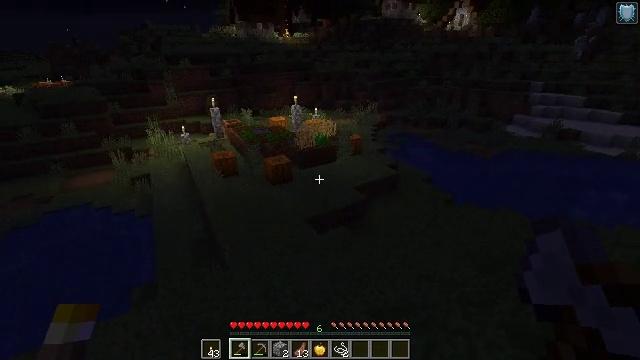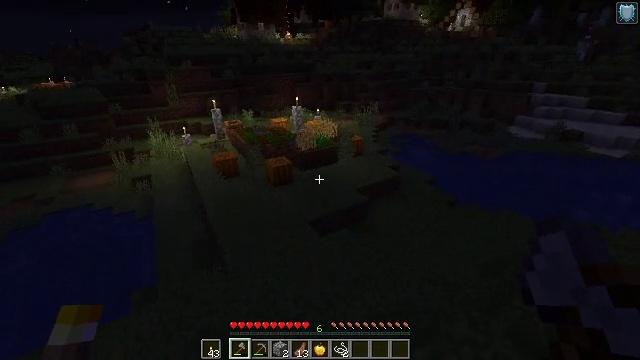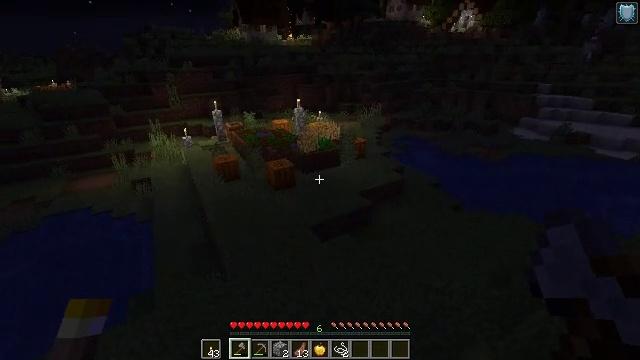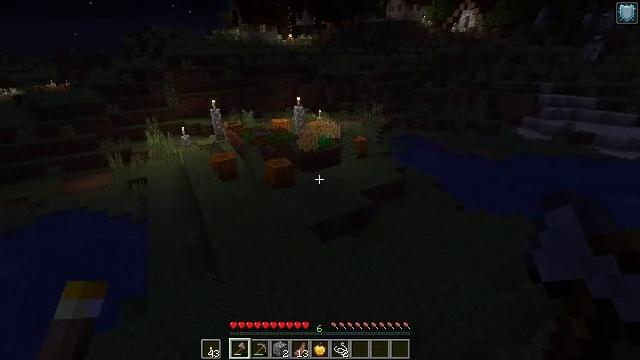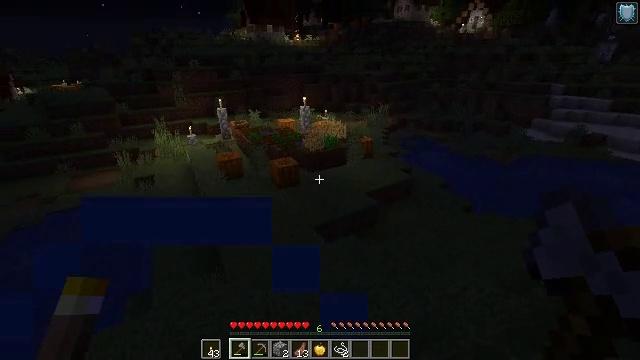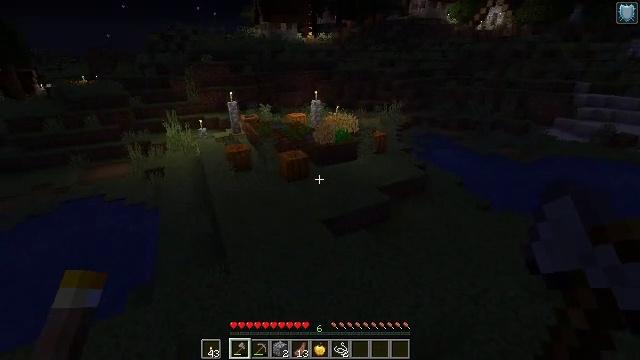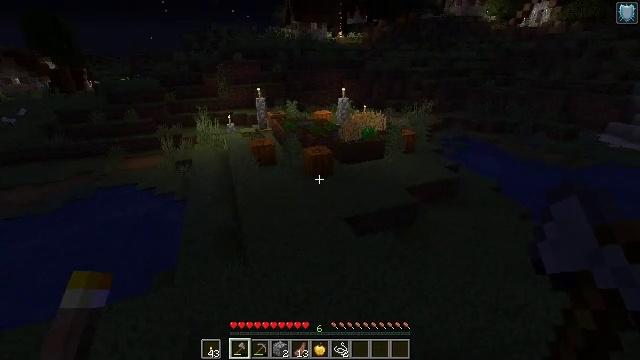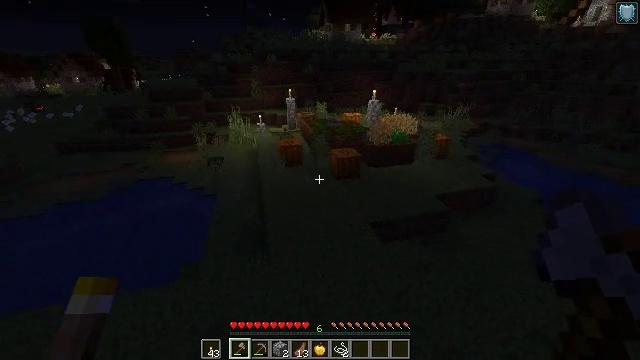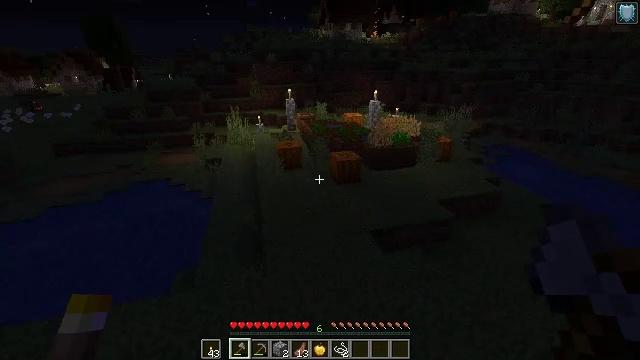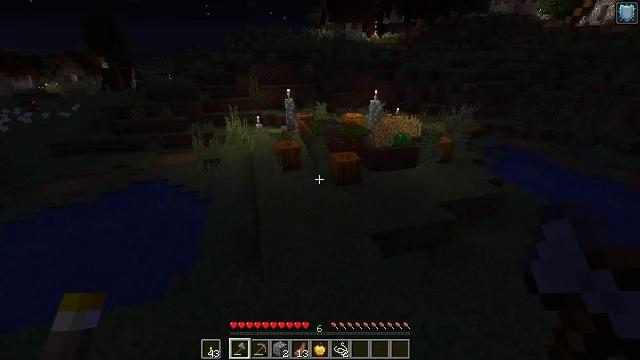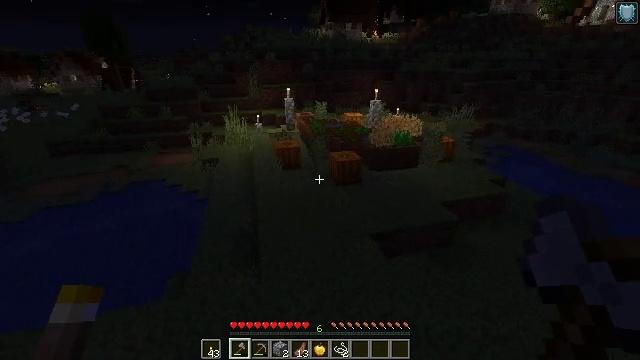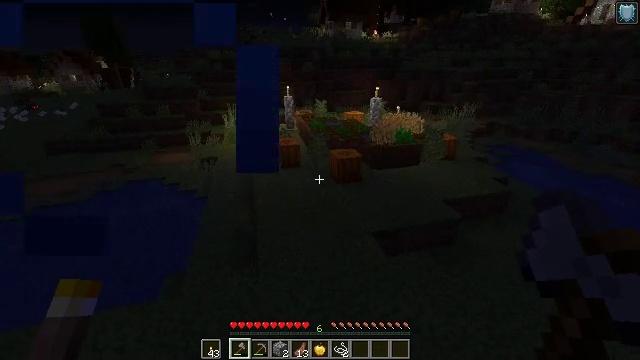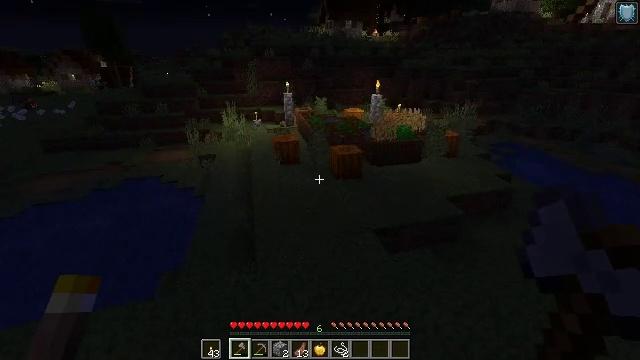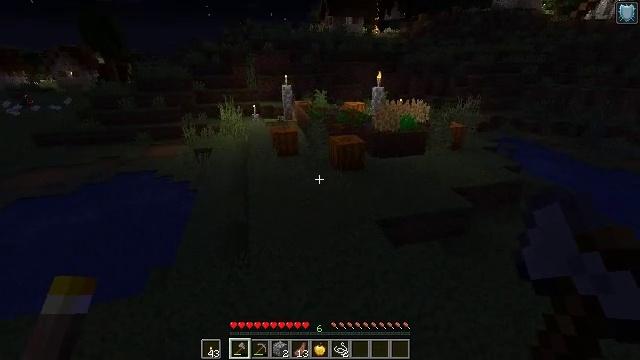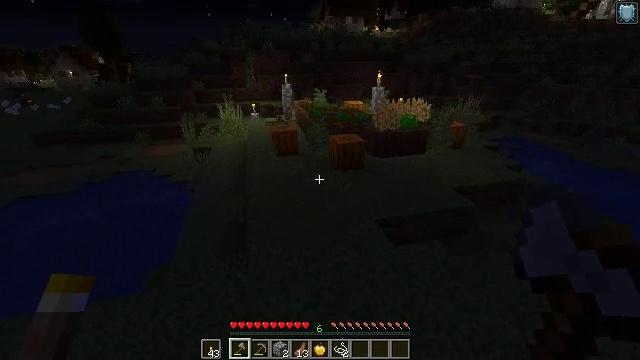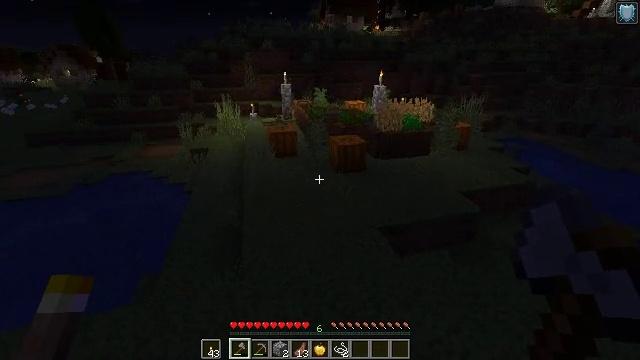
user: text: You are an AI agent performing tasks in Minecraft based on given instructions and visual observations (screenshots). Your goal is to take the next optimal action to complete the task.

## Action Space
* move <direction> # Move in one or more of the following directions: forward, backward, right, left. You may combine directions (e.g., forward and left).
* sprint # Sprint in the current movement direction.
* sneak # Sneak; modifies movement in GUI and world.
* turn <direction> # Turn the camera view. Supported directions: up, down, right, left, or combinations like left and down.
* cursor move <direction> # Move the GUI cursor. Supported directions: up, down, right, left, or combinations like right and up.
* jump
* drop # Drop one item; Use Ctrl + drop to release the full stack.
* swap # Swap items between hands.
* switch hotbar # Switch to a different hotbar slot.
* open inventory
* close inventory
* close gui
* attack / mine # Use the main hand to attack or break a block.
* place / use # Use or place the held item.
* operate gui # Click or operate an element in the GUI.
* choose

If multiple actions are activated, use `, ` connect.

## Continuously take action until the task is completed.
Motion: motion action
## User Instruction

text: Use the crafting table to produce a loom.
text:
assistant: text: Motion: move forward
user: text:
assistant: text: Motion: move forward
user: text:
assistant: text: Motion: move forward
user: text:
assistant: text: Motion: move forward, turn left
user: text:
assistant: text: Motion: move forward, turn left
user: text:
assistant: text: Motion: move forward, turn left
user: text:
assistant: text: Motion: move forward, turn left
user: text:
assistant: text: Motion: move forward
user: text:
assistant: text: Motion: move forward
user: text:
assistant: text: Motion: move forward
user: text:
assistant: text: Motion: move forward
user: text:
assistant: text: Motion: move forward
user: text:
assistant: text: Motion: move forward
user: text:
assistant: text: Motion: move forward
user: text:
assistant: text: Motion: move forward
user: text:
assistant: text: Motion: move forward
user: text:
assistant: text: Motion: move forward
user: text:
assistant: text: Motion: move forward
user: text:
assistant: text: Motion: move forward
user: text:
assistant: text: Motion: move forward
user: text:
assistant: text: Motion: move forward
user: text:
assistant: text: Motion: move forward
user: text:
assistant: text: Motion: move forward
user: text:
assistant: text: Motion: move forward
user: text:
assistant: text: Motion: move forward
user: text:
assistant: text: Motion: move forward
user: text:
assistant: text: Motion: move forward
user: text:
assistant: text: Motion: move forward
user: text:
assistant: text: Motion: move forward
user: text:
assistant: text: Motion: move forward, turn left and up